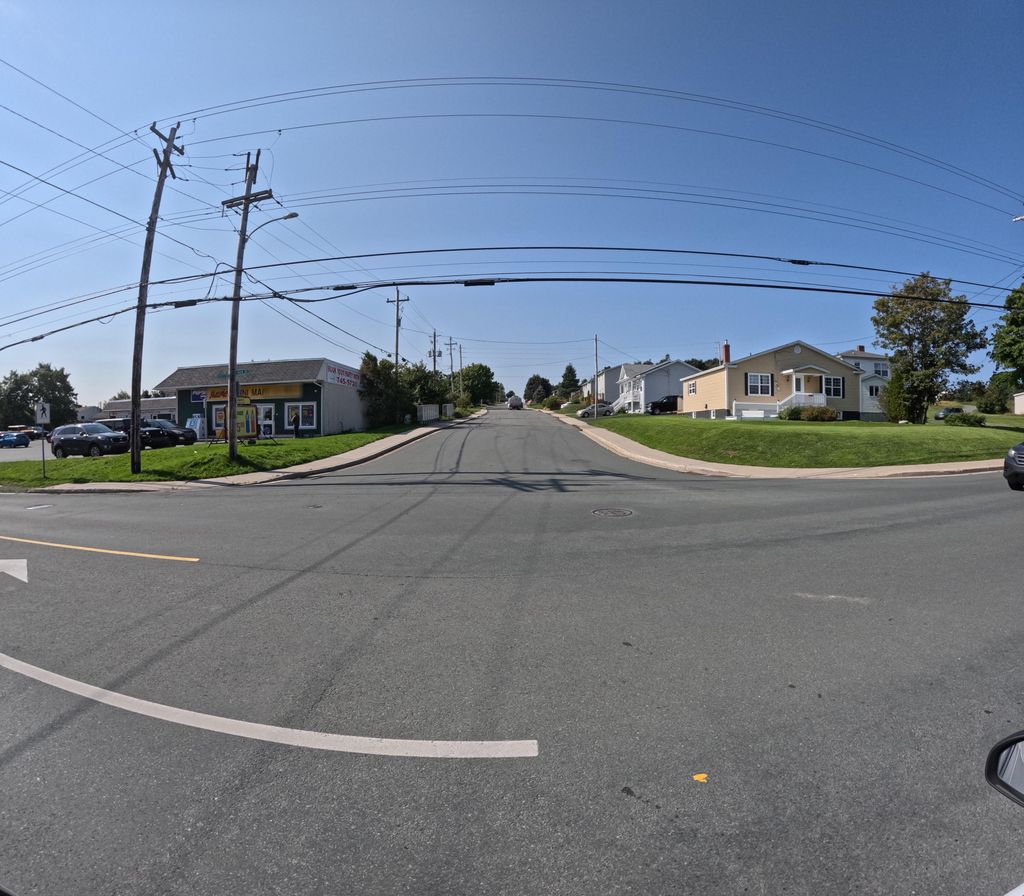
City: st_johns